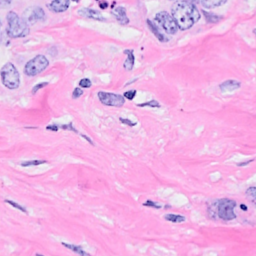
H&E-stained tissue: Breast